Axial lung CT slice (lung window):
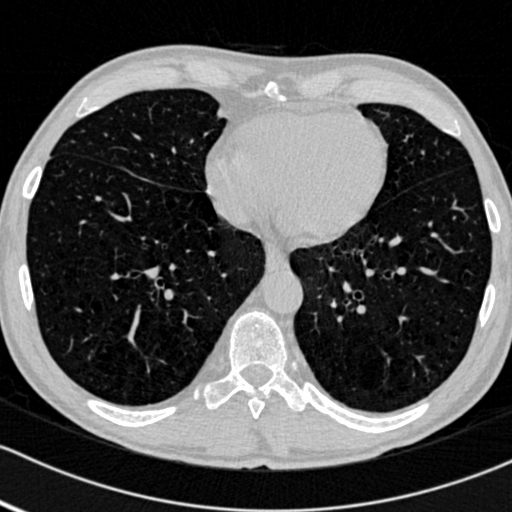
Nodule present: no